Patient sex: F
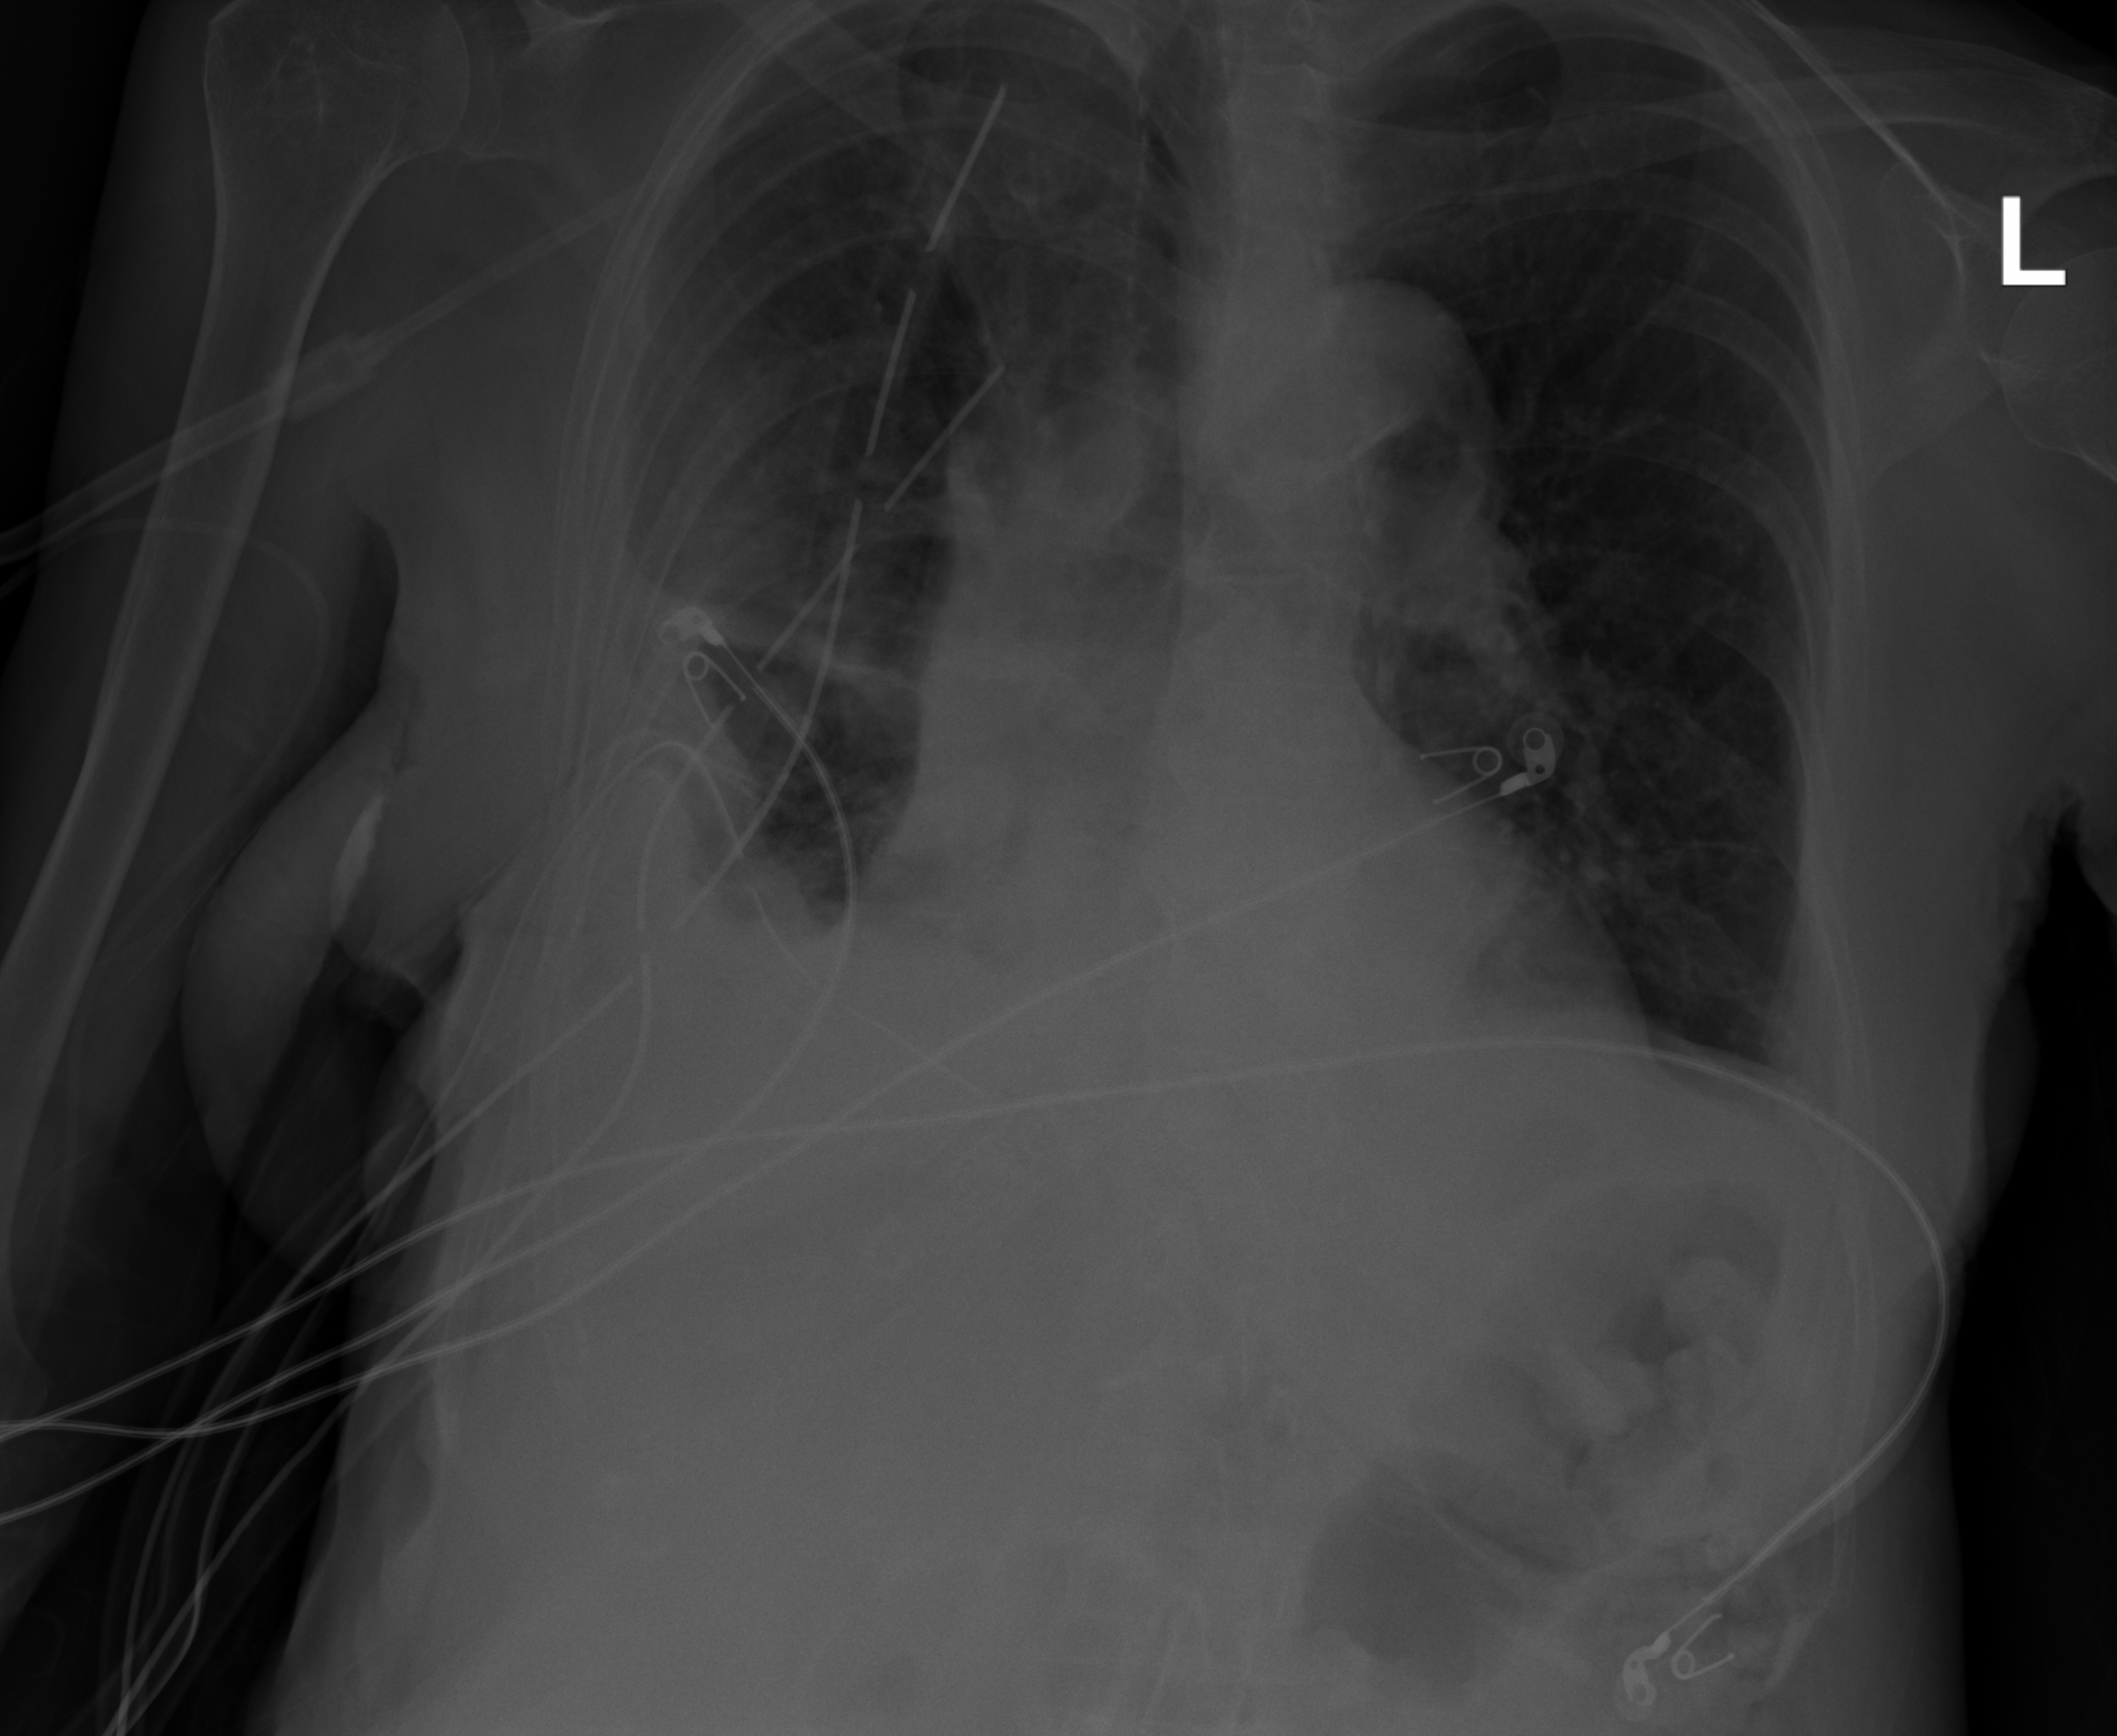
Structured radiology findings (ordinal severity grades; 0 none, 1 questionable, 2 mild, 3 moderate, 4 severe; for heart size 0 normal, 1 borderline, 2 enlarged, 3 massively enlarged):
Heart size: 2
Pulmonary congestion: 0
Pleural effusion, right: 3
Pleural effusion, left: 2
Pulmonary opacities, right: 0
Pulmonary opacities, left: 0
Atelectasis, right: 3
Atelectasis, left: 1